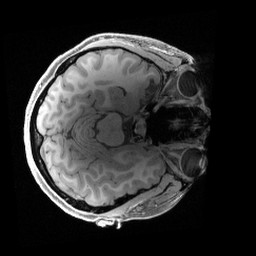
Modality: T1w
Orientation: axial
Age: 34
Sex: female
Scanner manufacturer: siemens
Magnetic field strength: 3 T
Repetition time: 2.4 s
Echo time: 0.00241 s